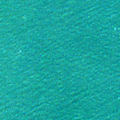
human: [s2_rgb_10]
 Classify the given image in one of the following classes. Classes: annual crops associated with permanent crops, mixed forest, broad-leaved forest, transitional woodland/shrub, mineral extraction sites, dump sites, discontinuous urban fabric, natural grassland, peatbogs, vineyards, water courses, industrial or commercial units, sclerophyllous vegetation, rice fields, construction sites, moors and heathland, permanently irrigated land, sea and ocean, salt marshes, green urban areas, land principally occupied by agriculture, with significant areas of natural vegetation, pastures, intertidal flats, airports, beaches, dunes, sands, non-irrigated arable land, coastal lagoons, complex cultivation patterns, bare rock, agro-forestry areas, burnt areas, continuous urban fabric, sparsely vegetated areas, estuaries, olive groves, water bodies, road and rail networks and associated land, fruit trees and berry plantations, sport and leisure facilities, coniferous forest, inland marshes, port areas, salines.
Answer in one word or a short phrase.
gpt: sea and ocean